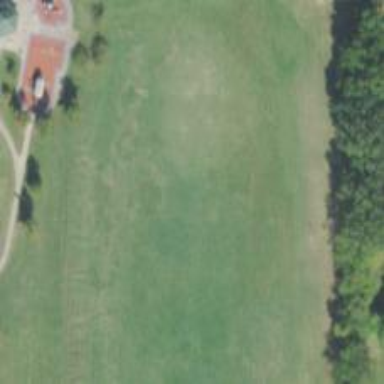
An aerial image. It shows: Park.